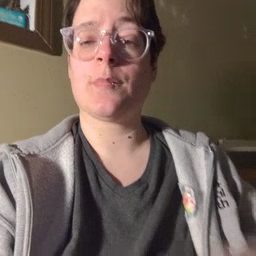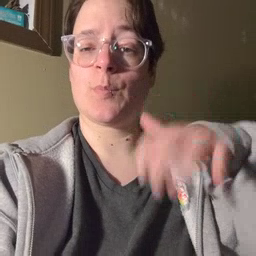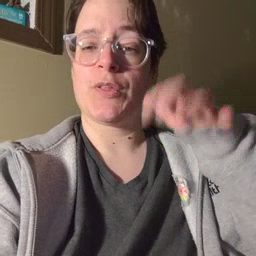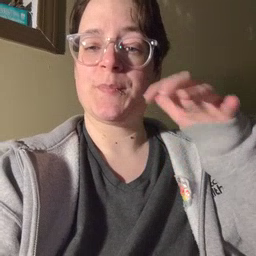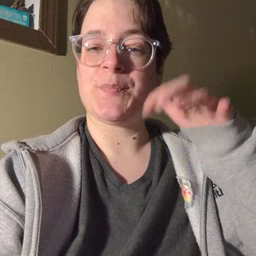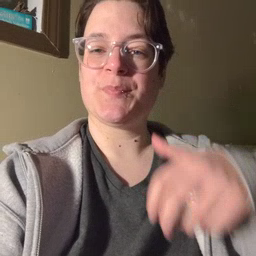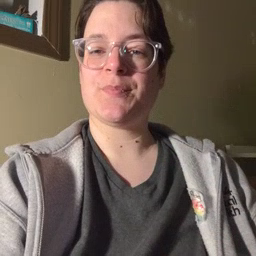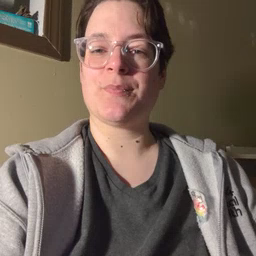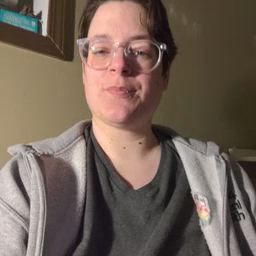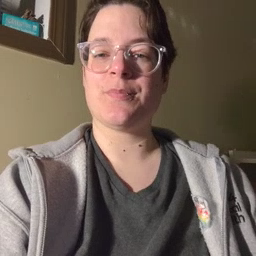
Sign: rain